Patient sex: F
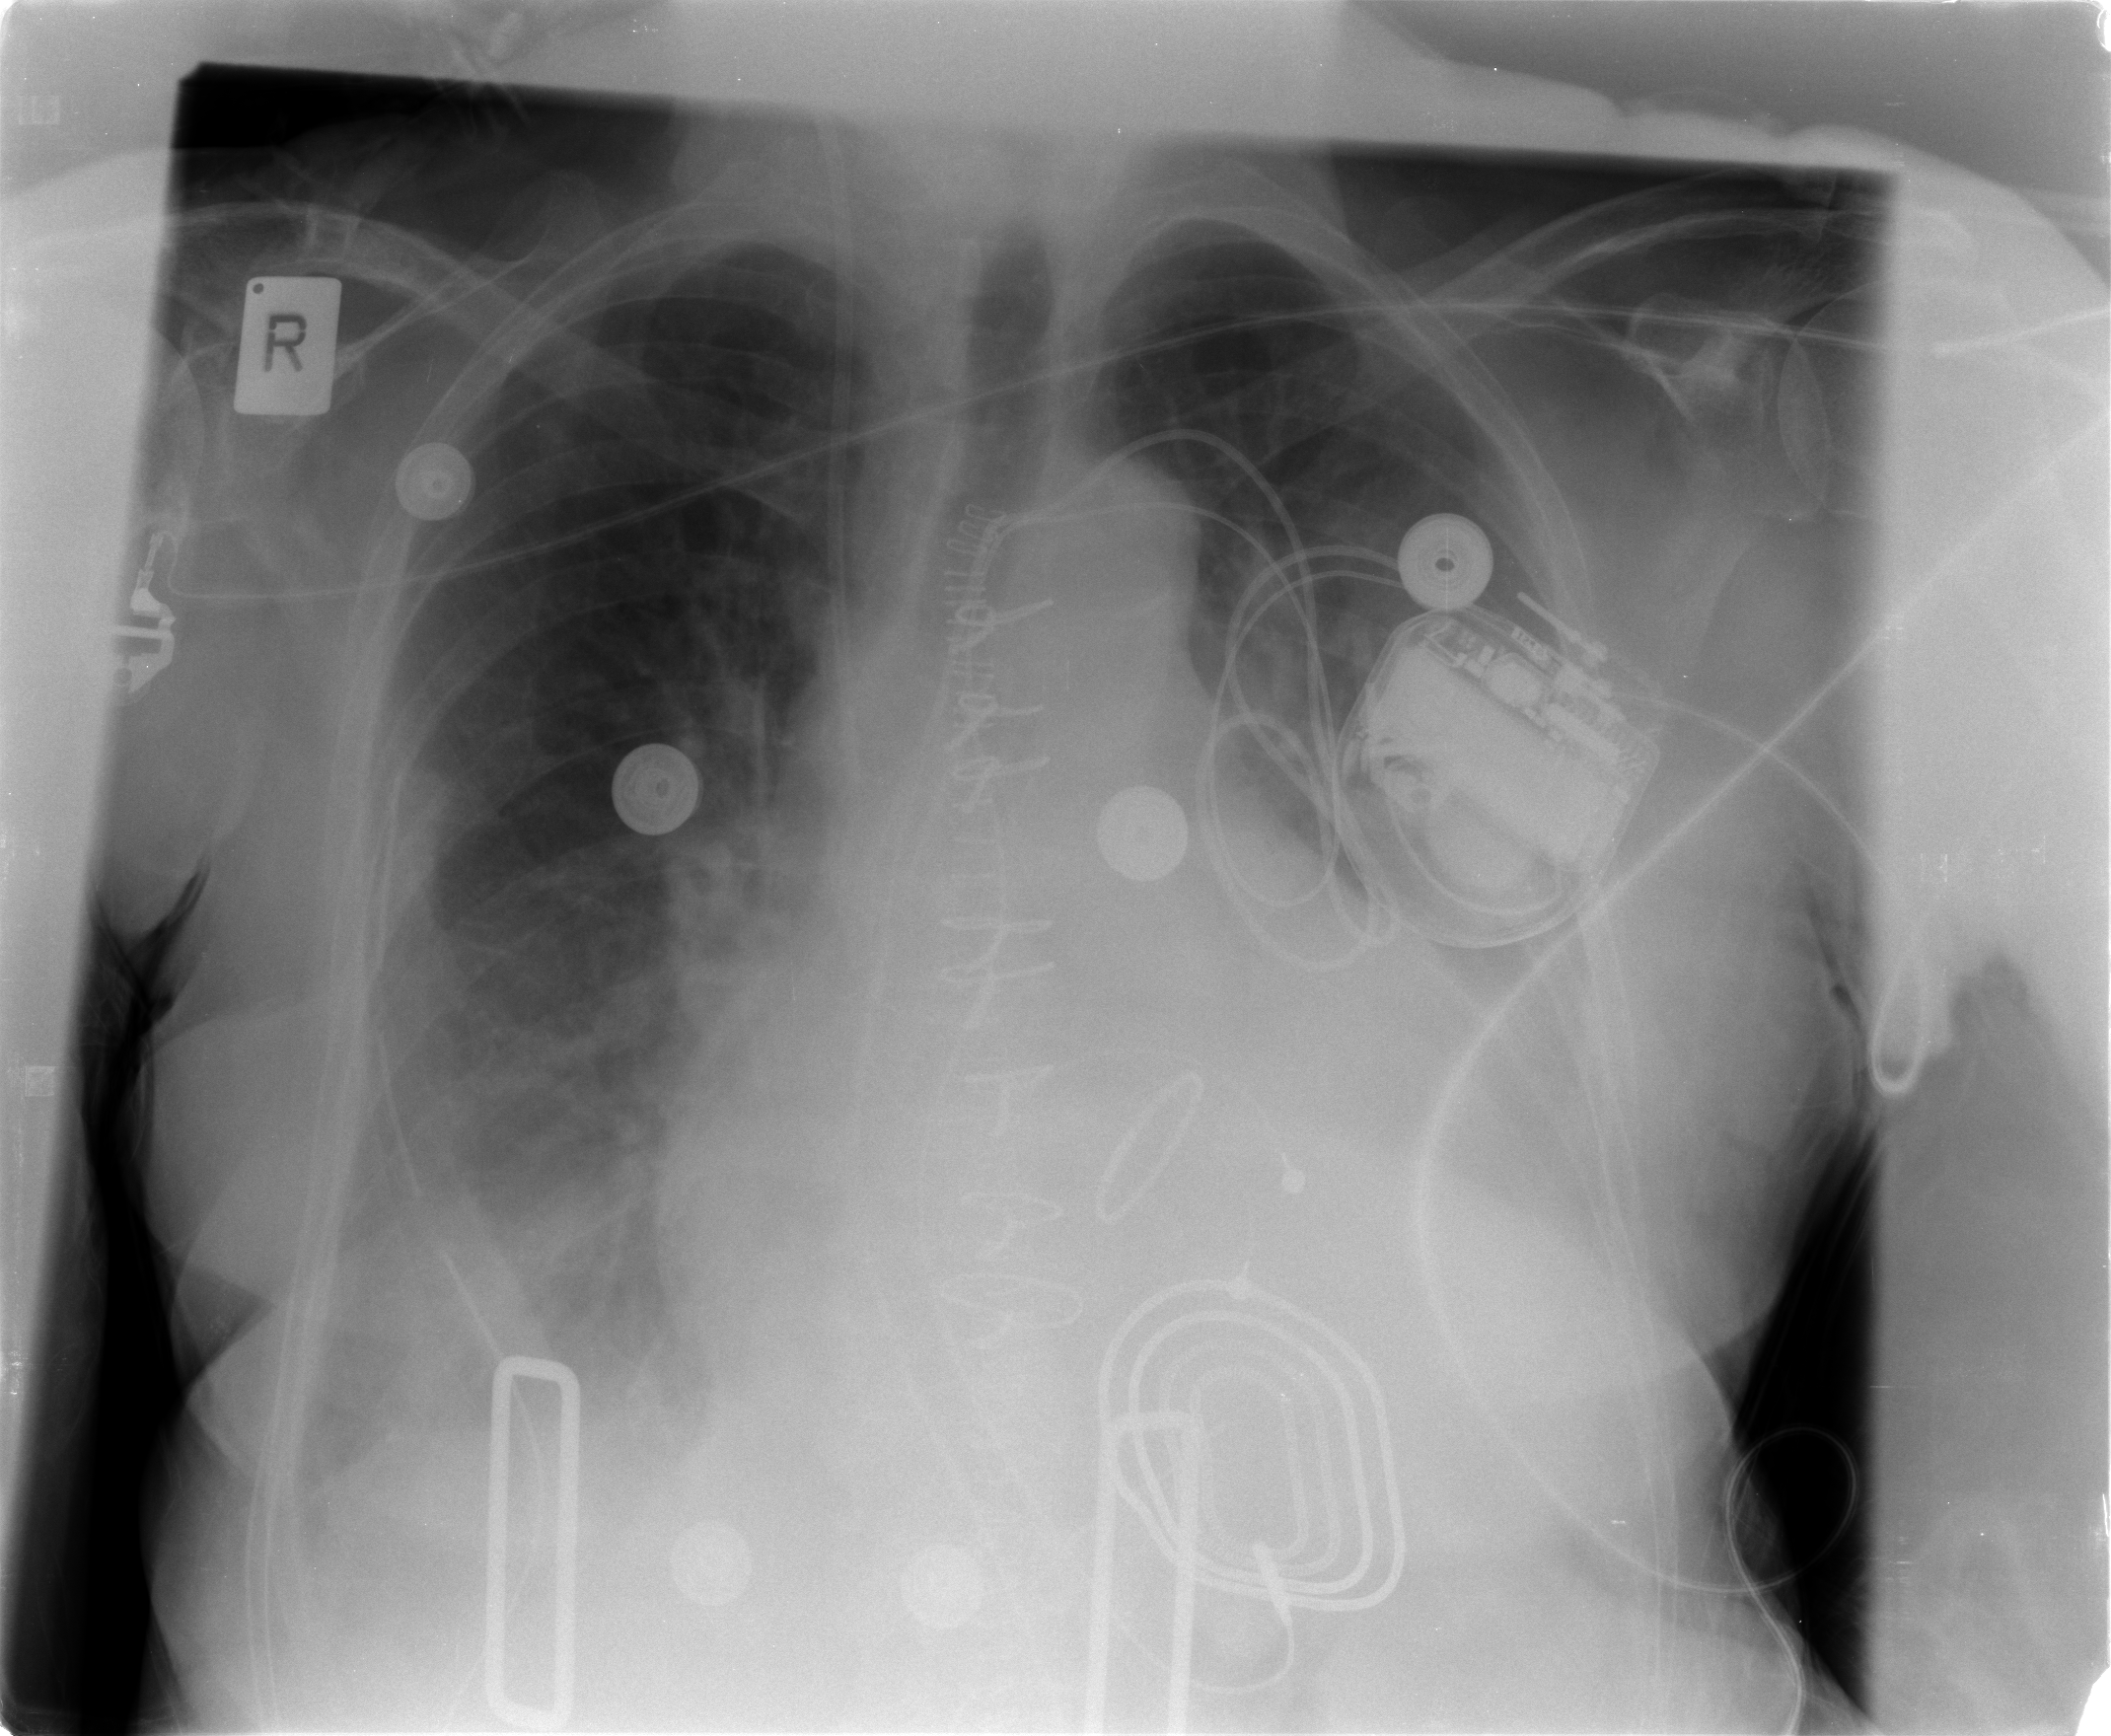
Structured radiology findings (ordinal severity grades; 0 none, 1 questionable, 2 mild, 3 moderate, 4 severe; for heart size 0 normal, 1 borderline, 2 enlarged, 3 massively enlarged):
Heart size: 2
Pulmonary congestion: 1
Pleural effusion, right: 2
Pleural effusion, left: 2
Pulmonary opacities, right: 1
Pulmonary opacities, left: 0
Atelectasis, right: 0
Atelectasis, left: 1